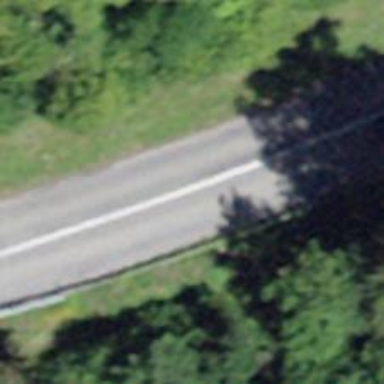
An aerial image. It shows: Secondary road with asphalt surface.